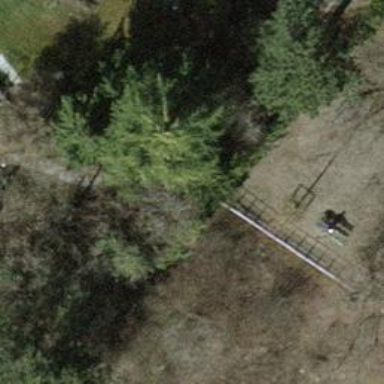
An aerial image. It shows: Retaining wall.